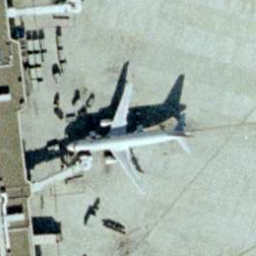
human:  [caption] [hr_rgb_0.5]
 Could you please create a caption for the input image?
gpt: An airplane is stopped at the airport .

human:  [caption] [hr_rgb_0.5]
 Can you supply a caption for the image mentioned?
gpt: There is an airplane in the airport .

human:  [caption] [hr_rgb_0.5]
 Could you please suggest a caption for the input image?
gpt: An airplane is surrounded with some cars in the airport .

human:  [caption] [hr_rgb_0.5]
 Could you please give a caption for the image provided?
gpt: An airplane is surrounded with some cars .

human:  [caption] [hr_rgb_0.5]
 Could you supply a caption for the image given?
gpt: An airplane is surrounded with some cars in the airport .